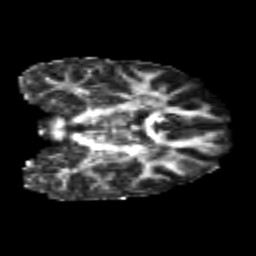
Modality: FA
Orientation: coronal
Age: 20
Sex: female
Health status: healthy
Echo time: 0.074 s